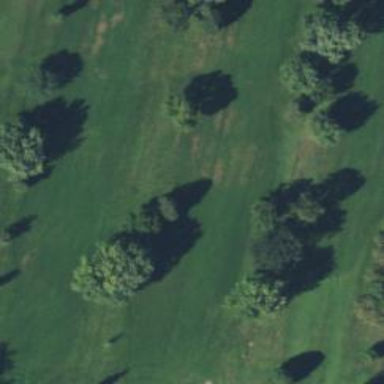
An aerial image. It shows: Golf hole.